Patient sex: M
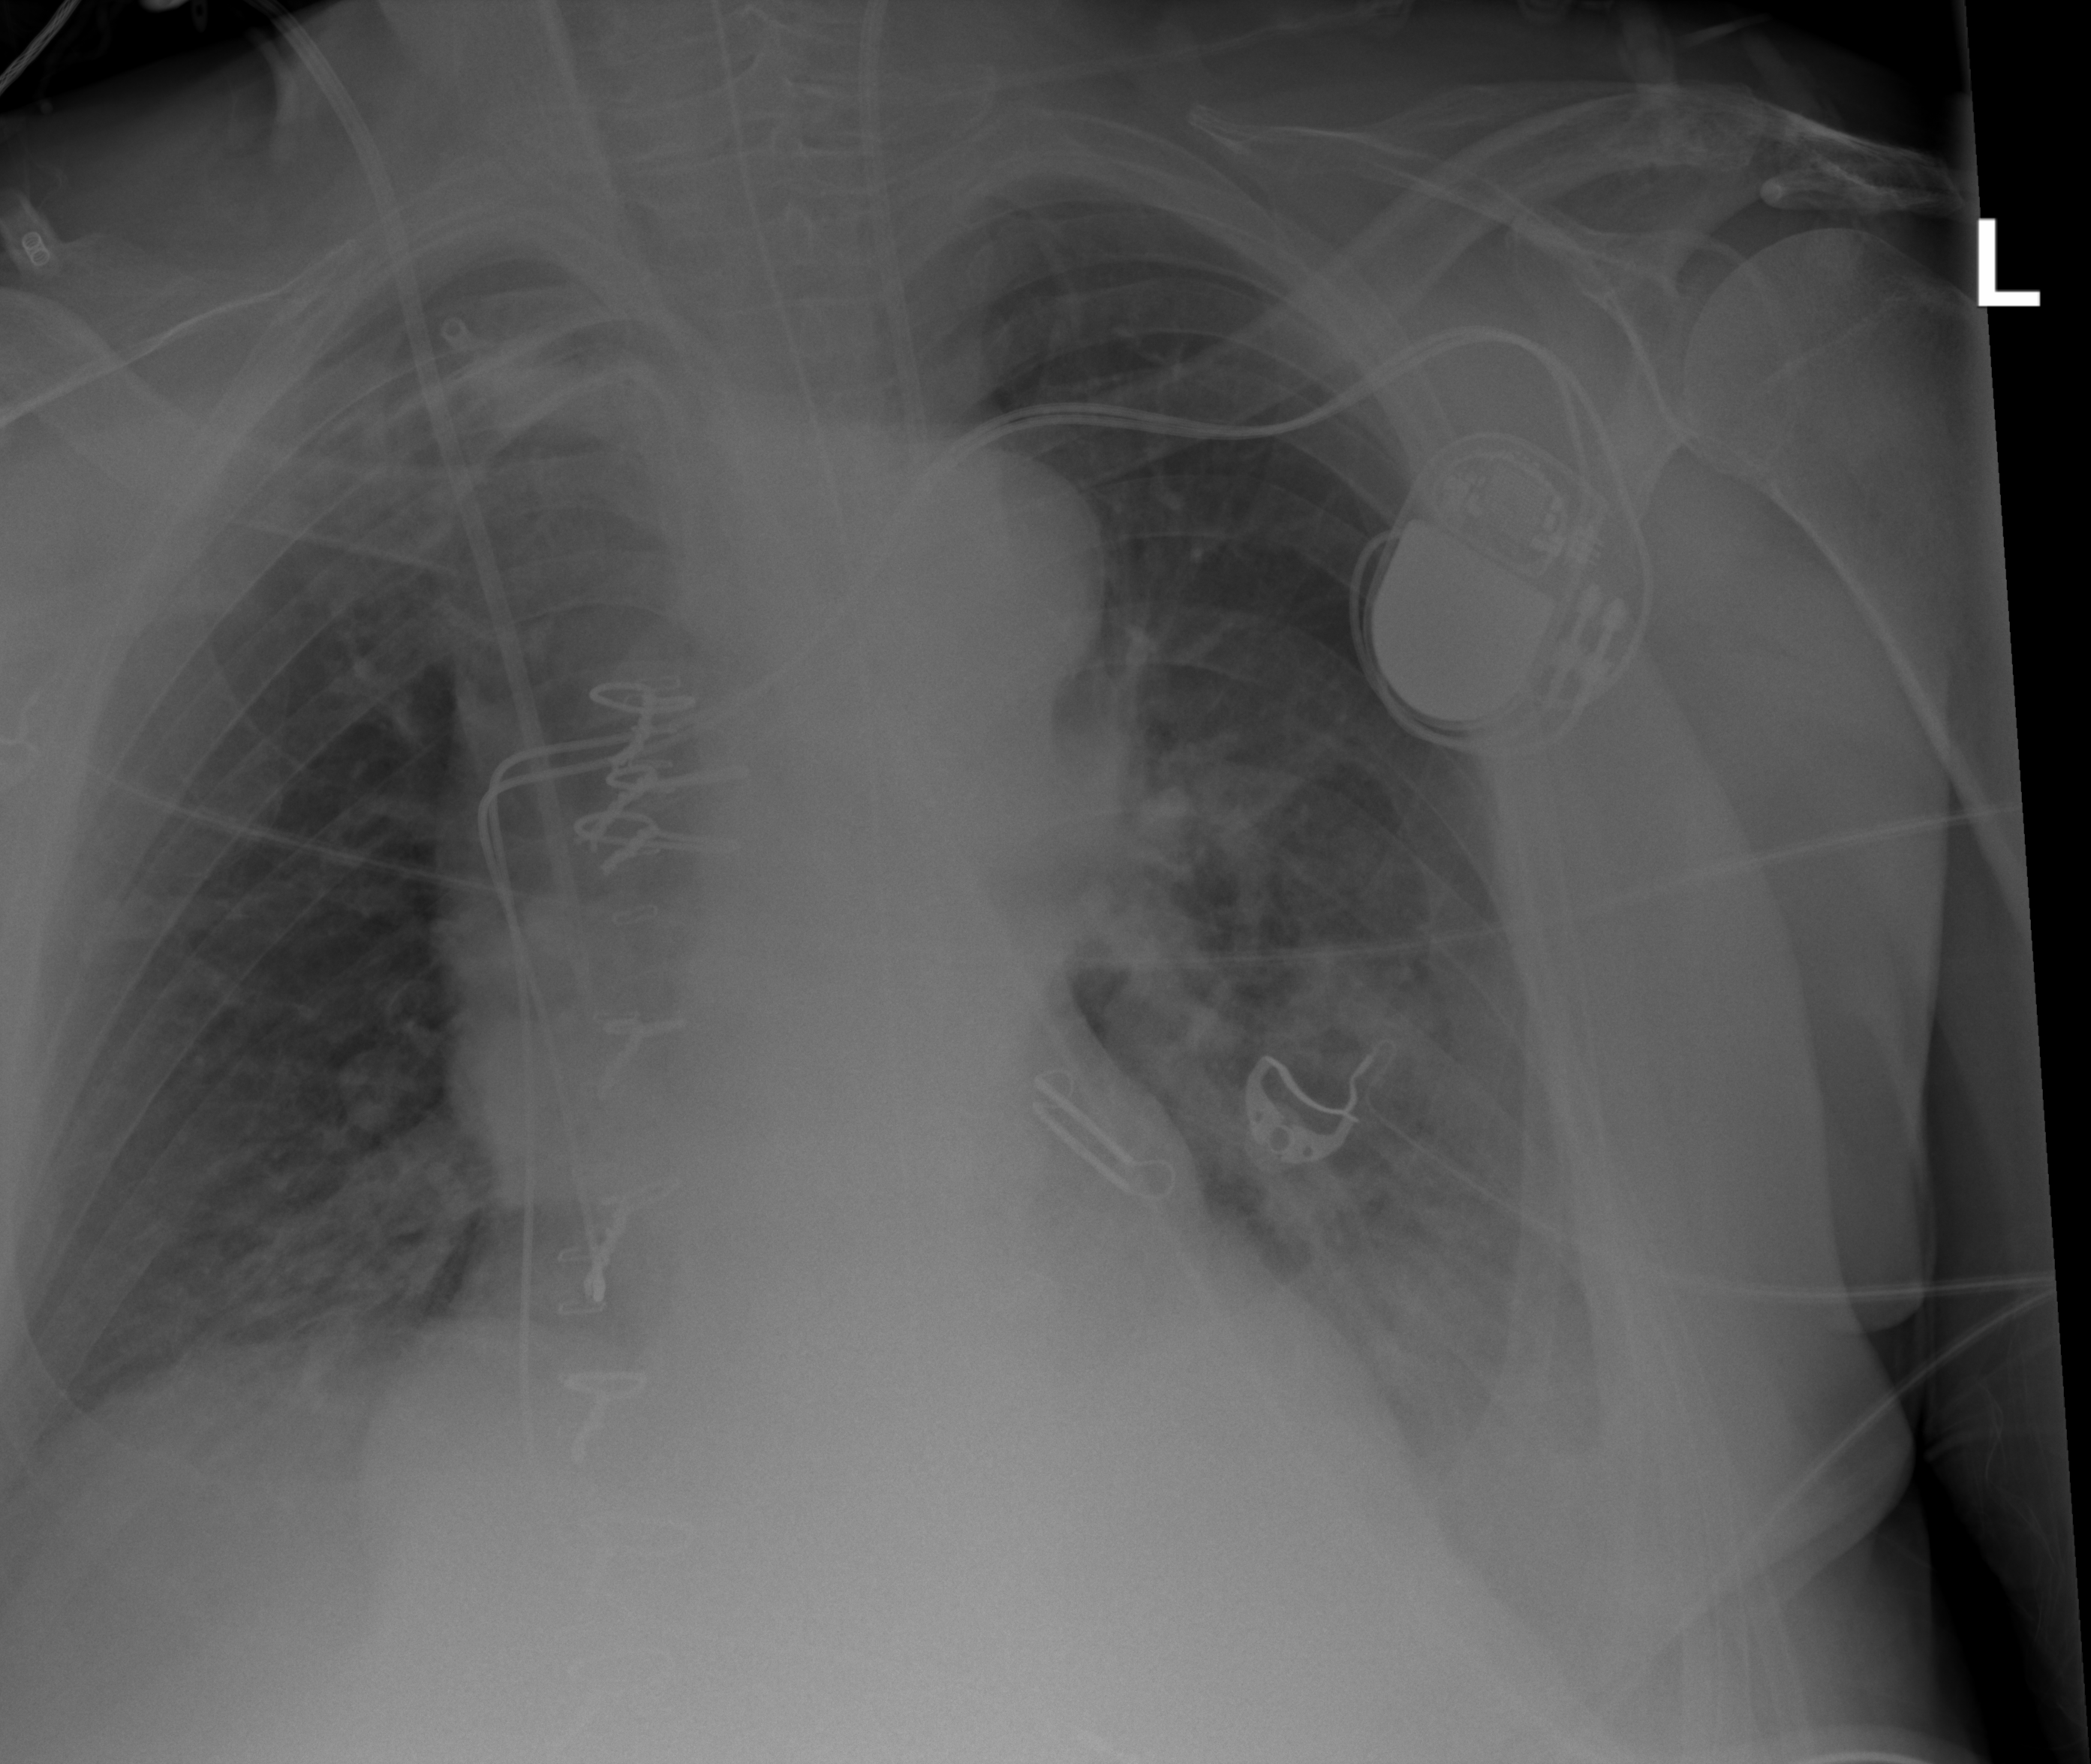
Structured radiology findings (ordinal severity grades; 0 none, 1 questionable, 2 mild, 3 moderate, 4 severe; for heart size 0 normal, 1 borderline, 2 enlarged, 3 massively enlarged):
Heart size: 2
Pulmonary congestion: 3
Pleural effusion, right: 2
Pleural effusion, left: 3
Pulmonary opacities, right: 2
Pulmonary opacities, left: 2
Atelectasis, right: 2
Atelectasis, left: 3